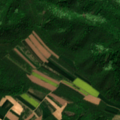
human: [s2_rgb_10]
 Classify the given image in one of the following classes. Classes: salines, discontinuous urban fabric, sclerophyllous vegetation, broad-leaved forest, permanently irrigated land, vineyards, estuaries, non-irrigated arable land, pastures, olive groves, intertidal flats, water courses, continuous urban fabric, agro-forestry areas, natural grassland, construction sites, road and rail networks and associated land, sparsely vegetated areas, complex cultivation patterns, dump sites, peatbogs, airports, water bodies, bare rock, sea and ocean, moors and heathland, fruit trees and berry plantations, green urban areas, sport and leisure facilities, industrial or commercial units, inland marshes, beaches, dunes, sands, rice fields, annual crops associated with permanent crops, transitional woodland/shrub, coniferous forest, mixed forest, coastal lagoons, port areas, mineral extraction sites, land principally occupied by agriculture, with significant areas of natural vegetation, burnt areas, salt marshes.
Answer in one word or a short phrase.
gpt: non-irrigated arable land, land principally occupied by agriculture, with significant areas of natural vegetation, broad-leaved forest